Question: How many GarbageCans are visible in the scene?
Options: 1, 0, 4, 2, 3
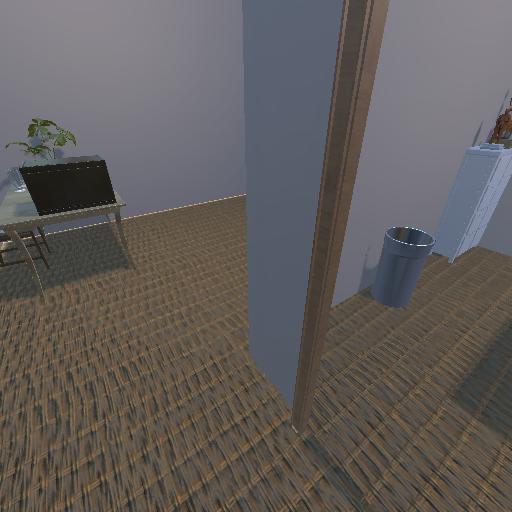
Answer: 1